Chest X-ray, PA view. Patient: 58 years old, sex M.
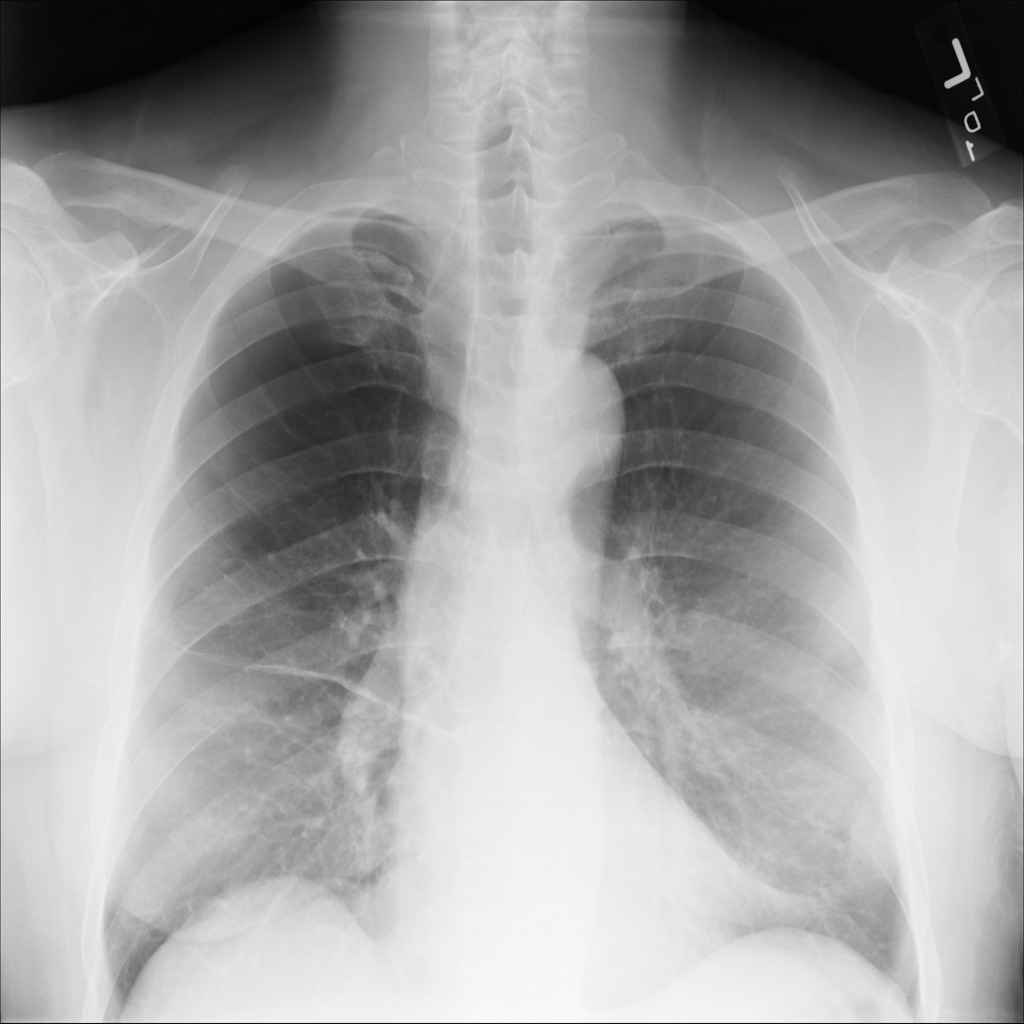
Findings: Pleural_Thickening